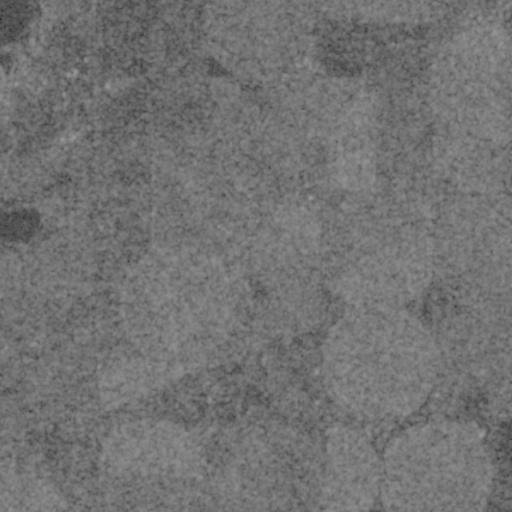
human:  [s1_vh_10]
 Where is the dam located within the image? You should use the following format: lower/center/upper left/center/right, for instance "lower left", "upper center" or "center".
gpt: The dam is located in the center left of the image.
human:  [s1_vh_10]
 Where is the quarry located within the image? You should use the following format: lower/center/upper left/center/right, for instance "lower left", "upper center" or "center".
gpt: There is no quarry in the image.

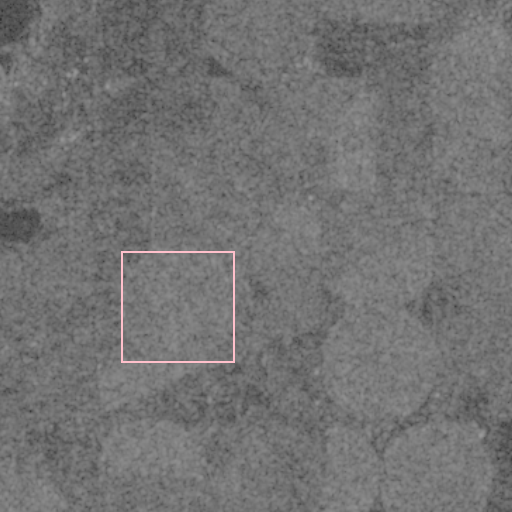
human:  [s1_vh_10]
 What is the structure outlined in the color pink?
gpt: The structure outlined in pink is a crop field.
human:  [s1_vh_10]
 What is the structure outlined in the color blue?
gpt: There is no blue outline.